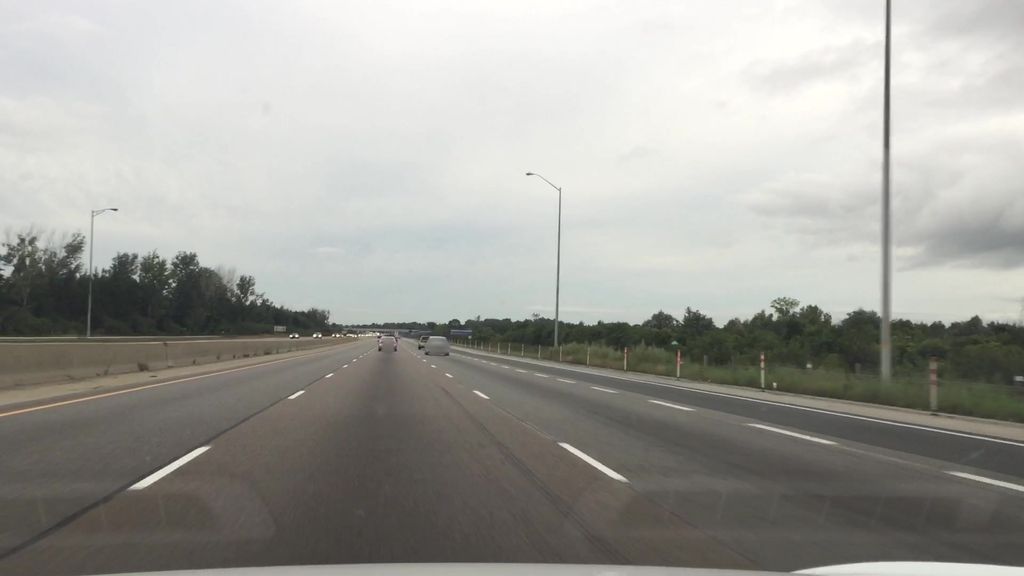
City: kitchener-waterloo